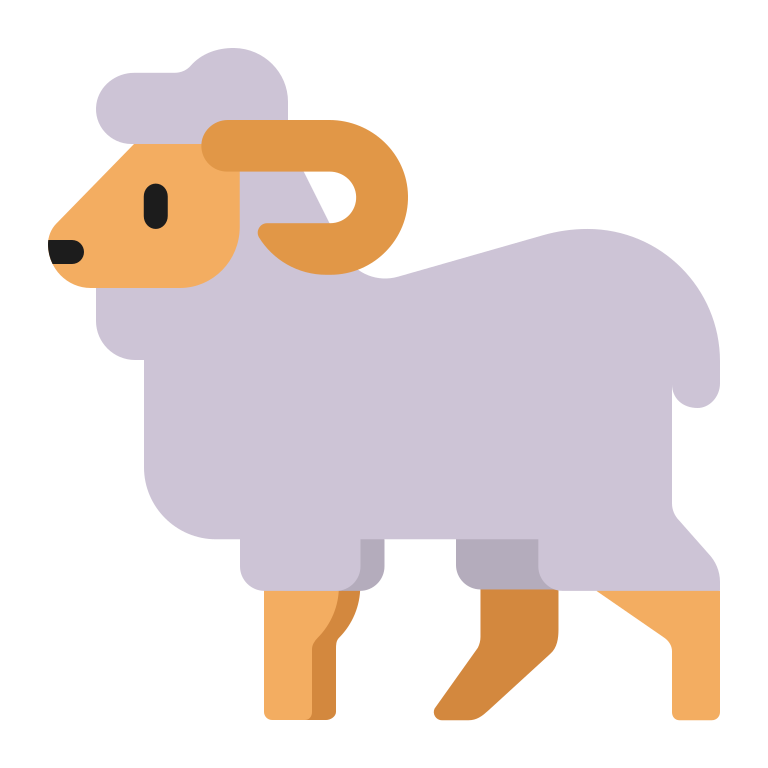
ram flat